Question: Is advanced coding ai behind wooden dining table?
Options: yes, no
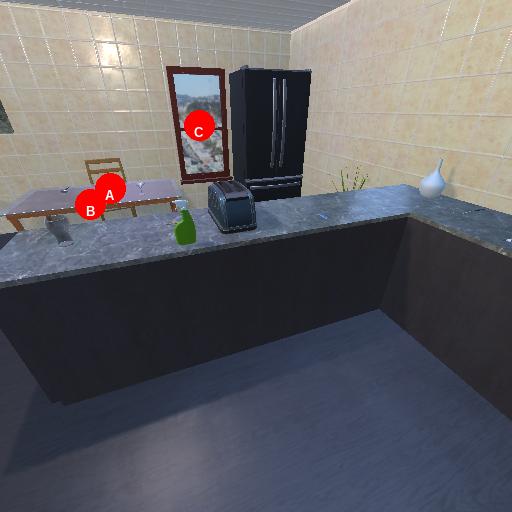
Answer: yes